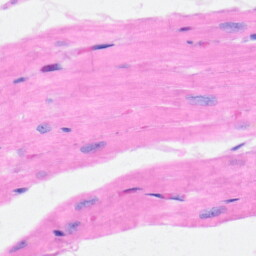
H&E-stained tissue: Heart